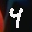
Label: 4